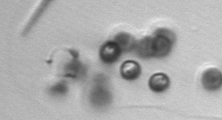
Label: Phaeocystis